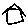
Label: house